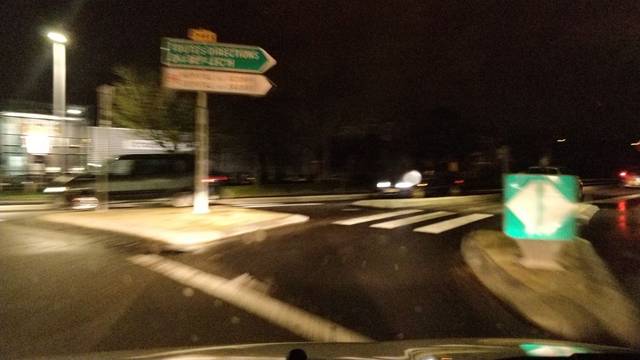
Region: France
Coordinates: 47.736, -3.375